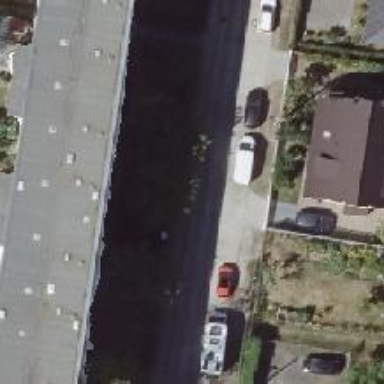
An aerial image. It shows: Footway along the road.